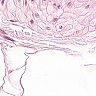
Metastatic tissue present: no